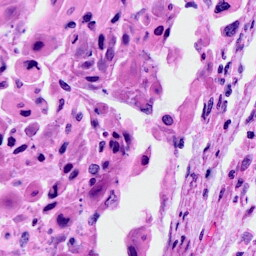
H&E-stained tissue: Cervix